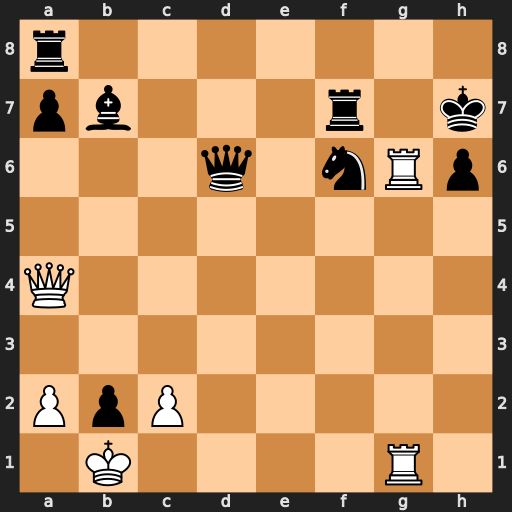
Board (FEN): r7/pb3r1k/3q1nRp/8/Q7/8/PpP5/1K4R1
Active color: w
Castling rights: -
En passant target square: -
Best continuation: Rxh6+ Kxh6 Qh4+ Nh5 Qg5+ Kh7 Qxh5+ Qh6 Qxf7+ Kh8 Qxb7